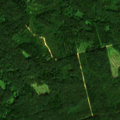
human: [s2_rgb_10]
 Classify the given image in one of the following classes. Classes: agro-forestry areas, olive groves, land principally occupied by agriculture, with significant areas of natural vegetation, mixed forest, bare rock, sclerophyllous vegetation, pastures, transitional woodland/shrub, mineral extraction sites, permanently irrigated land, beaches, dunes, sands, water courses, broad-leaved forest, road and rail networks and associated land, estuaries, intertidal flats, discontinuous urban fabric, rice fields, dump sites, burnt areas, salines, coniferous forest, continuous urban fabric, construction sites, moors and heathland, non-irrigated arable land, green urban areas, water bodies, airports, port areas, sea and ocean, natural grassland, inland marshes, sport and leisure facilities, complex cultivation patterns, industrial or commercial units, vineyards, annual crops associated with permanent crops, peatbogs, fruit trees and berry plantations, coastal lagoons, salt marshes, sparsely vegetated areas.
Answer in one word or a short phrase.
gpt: broad-leaved forest, coniferous forest, mixed forest